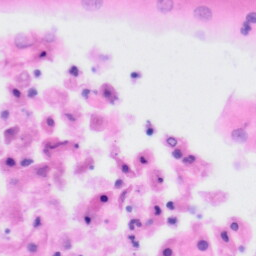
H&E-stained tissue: Tonsil